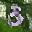
Label: 3